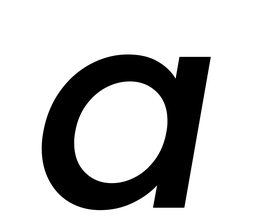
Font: Poppins-MediumItalic